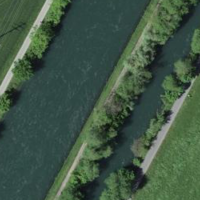
EUNIS habitat code: 15
Species observed at this site:
Humulus lupulus